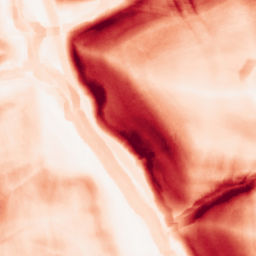
Category: morphological
Decomposition family: morphological_square
Decomposition parameters: operation: gradient
size: 10
Upsampling method: quartic
Upsampling parameters: scale: 2
Upsampling scale: 2